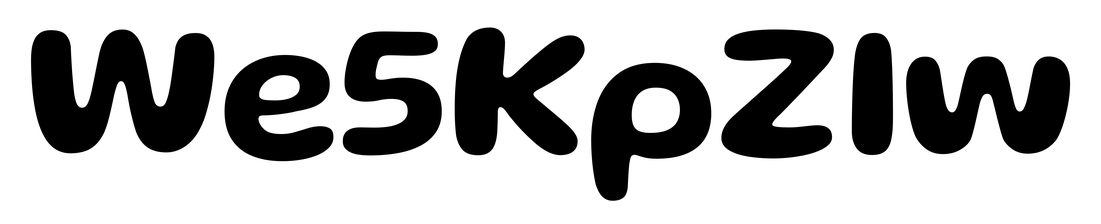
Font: Gluten_SemiBold